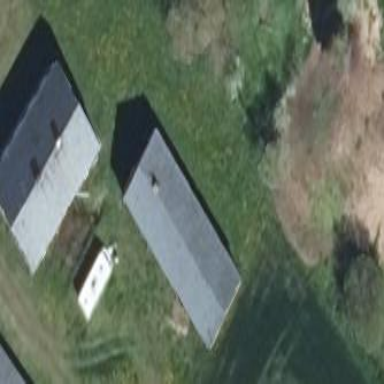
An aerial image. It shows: Farm auxiliary building with gabled roof.